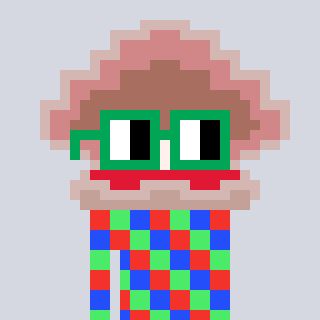
a pixel art character with square green glasses, a oyster-shaped head and a peachy-colored body on a cool background